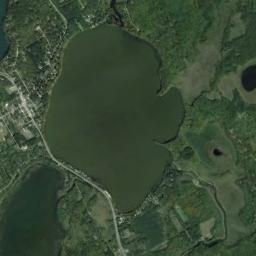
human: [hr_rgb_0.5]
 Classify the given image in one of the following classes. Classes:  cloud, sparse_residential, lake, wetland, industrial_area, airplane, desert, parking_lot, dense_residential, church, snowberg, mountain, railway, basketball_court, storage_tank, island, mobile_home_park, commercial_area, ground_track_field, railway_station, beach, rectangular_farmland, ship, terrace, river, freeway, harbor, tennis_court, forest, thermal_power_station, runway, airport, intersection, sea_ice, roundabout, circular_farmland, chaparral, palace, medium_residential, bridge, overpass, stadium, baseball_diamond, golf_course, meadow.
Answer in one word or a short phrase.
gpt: lake